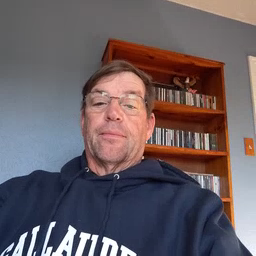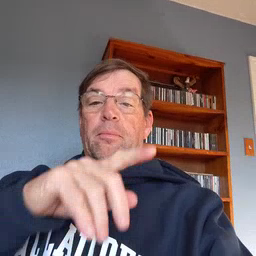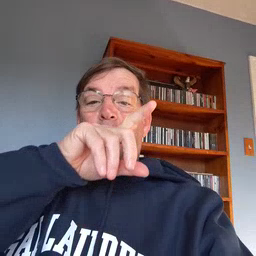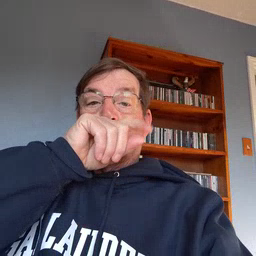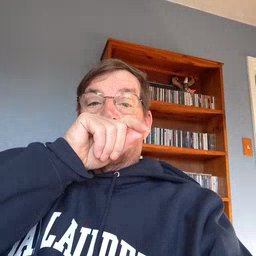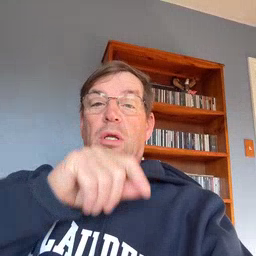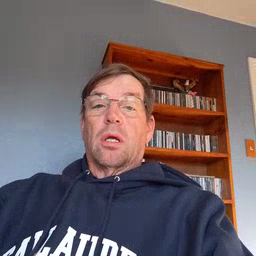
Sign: bird